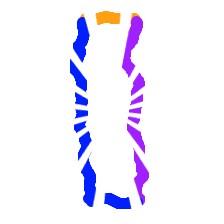
Shape: rectangle